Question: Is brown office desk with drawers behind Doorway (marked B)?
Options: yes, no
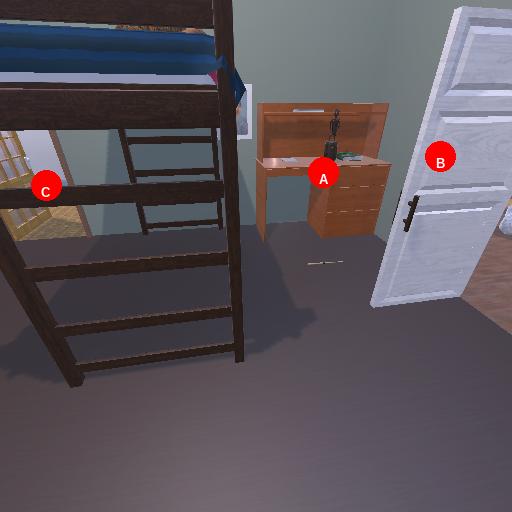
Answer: yes